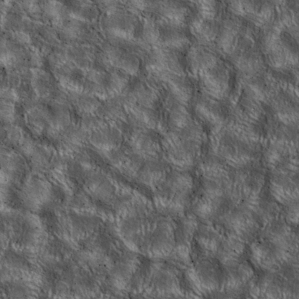
Label: non_frost